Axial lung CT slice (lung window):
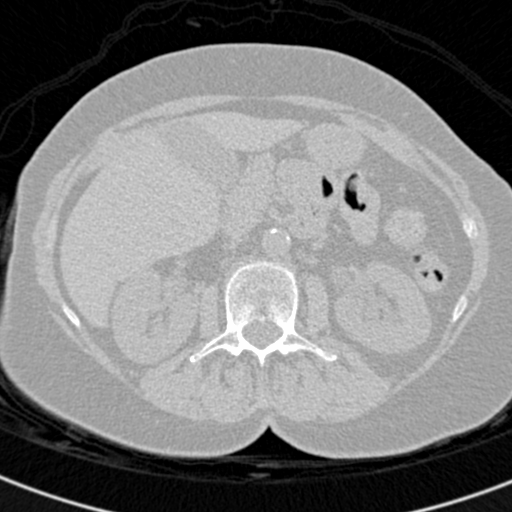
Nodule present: no